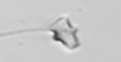
Label: Chaetoceros_didymus